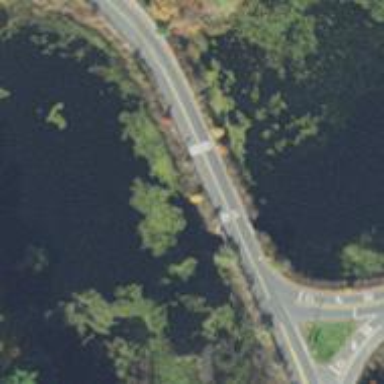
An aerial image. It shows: Tertiary road.